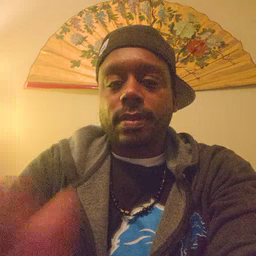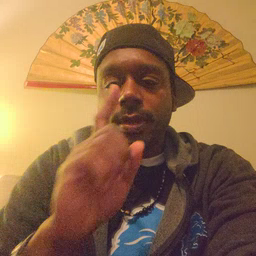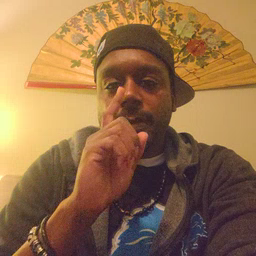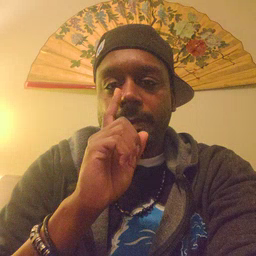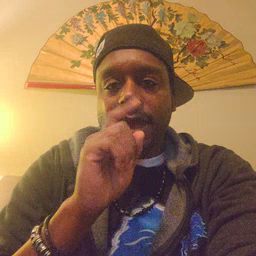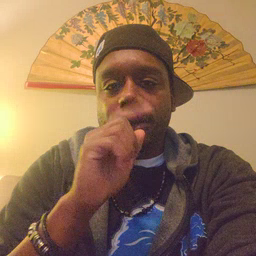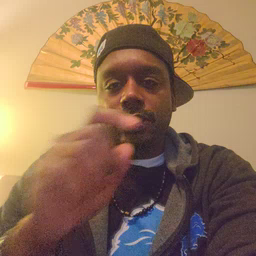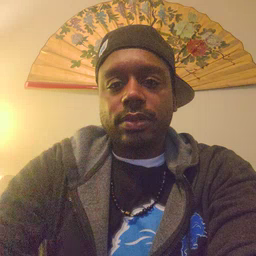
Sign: mouse